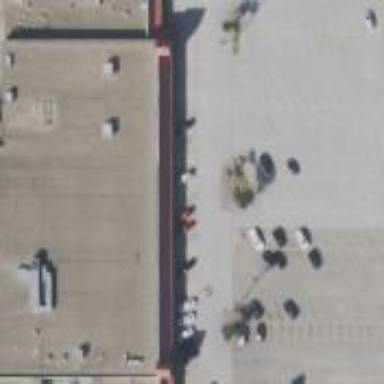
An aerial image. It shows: Retail building.